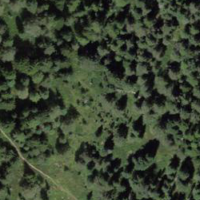
EUNIS habitat code: 43
Species observed at this site:
Vaccinium vitis-idaea